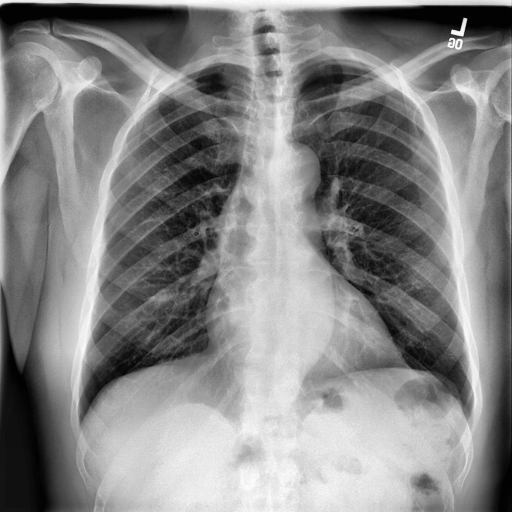
Finding: NORMAL